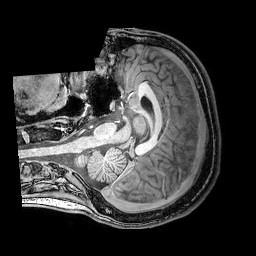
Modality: T1w
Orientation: axial
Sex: male
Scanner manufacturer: philips
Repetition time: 0.008134 s
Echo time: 0.00372 s